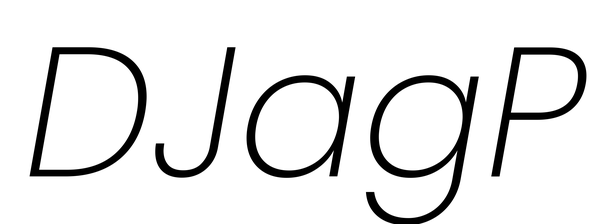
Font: Poppins-ExtraLightItalic